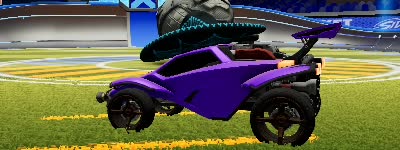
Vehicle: octane